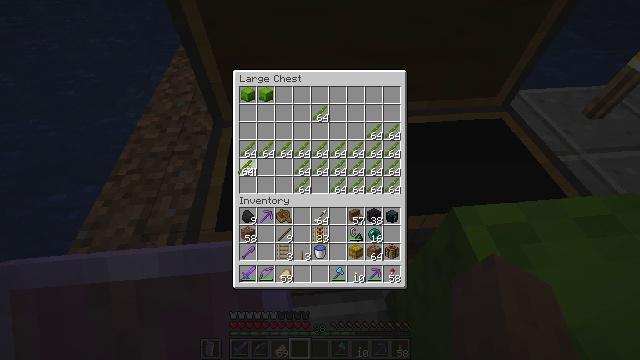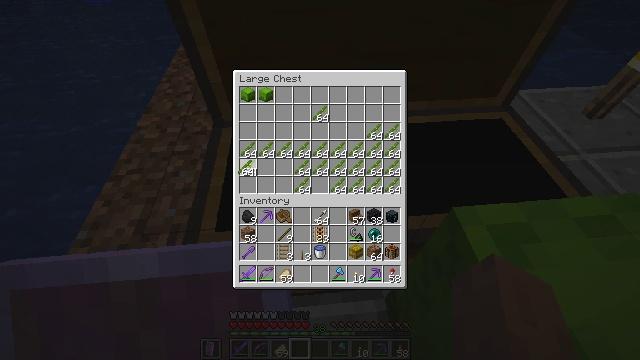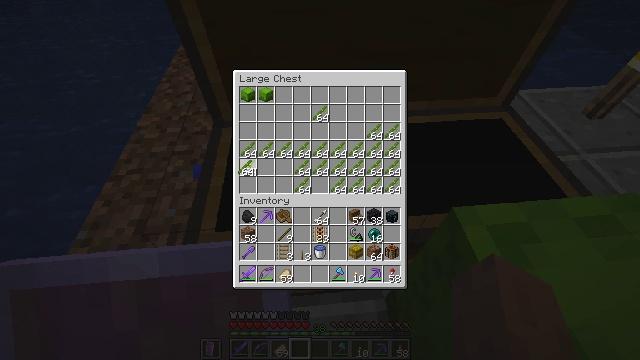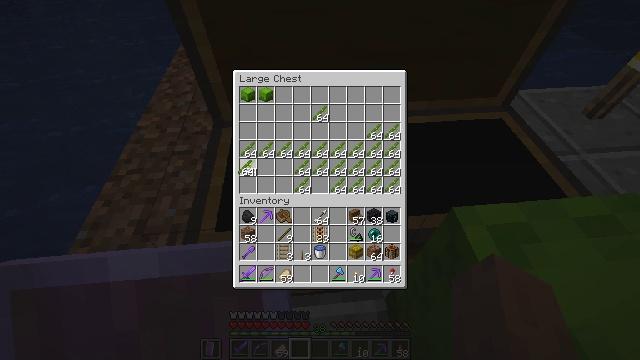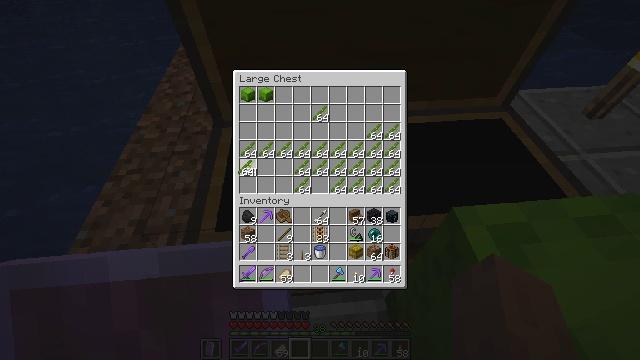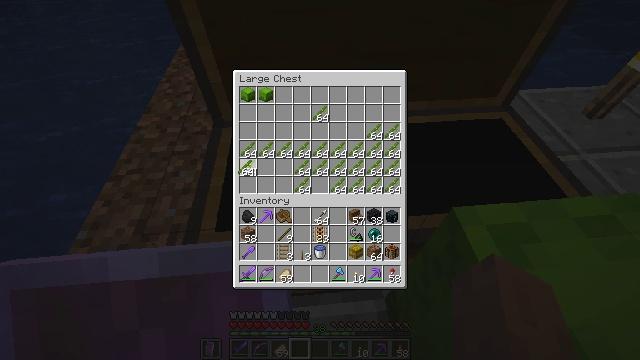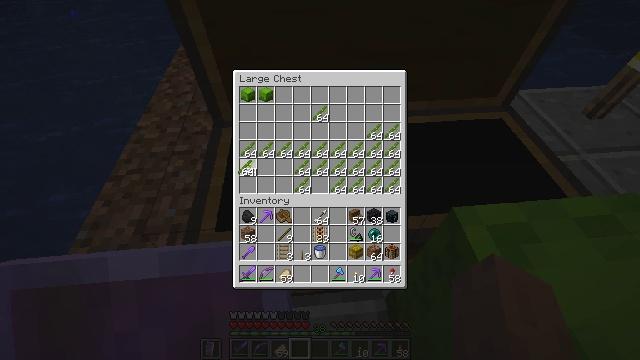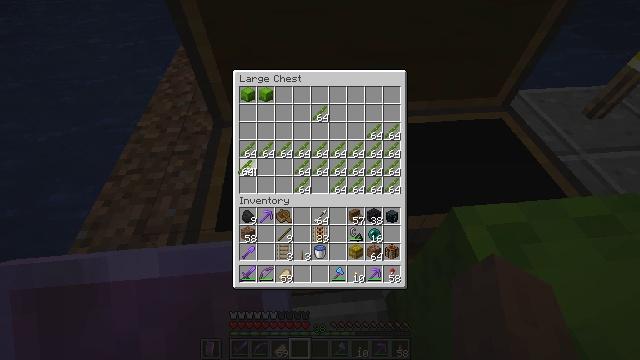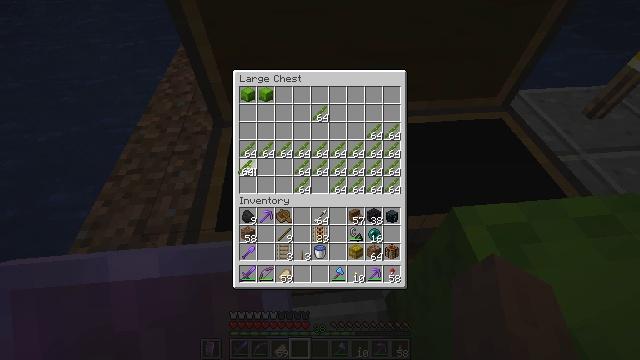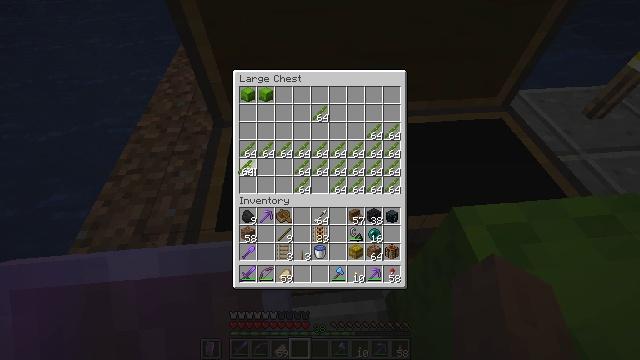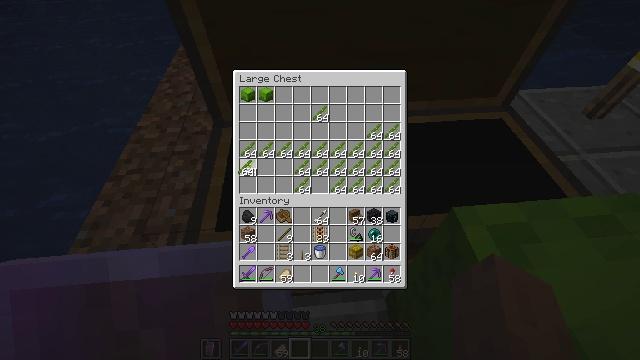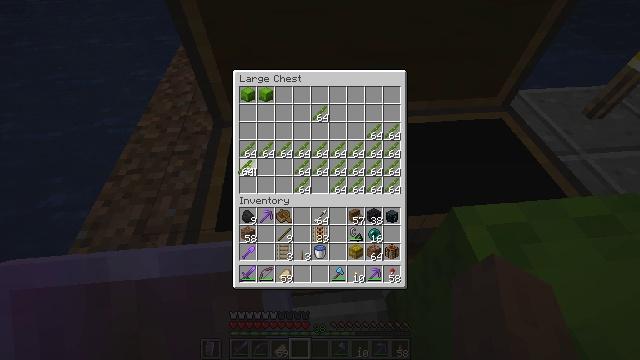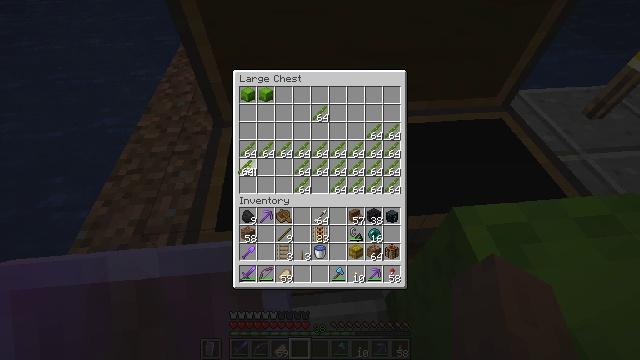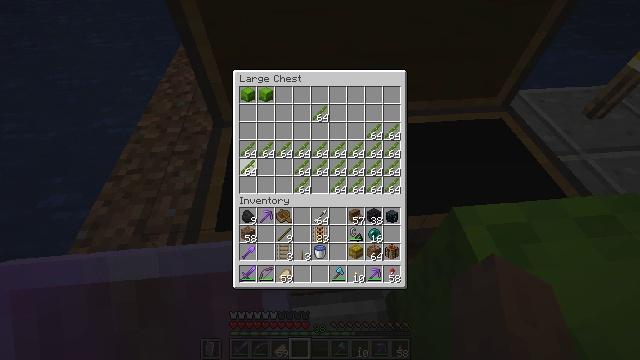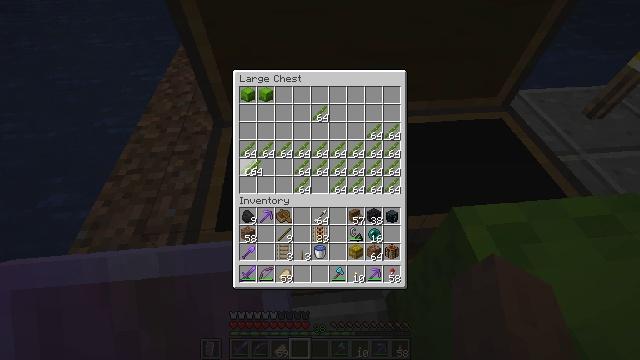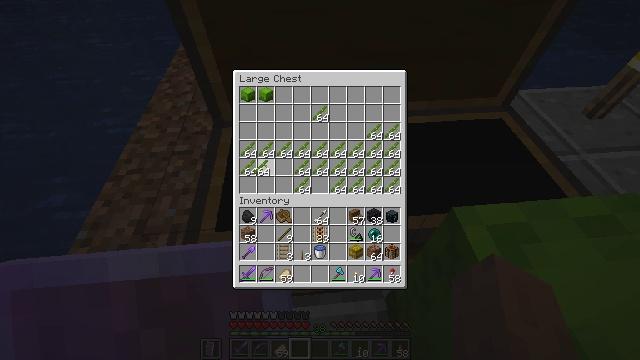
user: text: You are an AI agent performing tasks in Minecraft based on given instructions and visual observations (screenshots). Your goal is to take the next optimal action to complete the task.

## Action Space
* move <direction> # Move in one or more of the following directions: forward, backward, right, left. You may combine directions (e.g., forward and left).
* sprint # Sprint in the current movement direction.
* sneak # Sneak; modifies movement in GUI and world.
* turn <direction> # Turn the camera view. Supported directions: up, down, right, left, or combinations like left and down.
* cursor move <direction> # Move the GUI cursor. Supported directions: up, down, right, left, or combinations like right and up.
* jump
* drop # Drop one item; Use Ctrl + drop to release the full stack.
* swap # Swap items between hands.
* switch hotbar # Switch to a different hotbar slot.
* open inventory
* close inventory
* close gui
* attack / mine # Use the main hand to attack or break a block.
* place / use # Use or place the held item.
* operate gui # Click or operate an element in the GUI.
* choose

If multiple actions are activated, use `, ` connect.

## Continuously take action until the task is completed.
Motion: motion action
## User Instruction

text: Break the lime shulker box to relocate it.
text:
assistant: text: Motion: sneak
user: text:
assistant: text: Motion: sneak
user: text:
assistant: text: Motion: sneak
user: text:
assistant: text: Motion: sneak
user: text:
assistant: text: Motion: sneak
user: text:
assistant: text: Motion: sneak
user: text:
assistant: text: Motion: sneak
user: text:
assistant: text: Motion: sneak
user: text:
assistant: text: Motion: sneak
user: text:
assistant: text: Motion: sneak
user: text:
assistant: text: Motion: sneak
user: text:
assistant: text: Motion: sneak
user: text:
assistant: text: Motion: sneak
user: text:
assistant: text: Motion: sneak
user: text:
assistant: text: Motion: sneak, turn right
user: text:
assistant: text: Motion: sneak
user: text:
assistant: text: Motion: no_op
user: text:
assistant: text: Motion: no_op
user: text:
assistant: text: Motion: attack / mine
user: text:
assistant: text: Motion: attack / mine
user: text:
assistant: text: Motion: attack / mine
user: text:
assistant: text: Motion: no_op
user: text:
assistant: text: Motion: no_op
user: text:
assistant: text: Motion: no_op
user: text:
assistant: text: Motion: no_op
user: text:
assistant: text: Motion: no_op
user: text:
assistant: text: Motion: no_op
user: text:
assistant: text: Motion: no_op
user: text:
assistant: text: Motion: no_op
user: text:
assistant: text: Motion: turn right